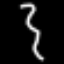
Label: squiggle